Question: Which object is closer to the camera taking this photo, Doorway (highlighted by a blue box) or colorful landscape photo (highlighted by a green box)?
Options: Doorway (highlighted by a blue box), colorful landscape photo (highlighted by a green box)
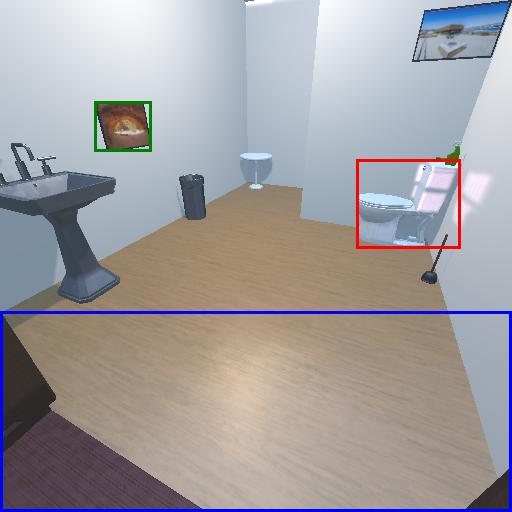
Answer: Doorway (highlighted by a blue box)